九年级 · 解析几何
如图, $A B$ 为 $\odot O$ 的直径, 在 $\odot O$ 上取异于 $A, B$ 的一点 $C$, 并连接 $B C, A C$ 。若想在直径 $A B$ 上取一点 $P$, 使得 $P$ 与直线 $B C$ 的距离等于 $A P$ 的长, 以下是甲、乙两人的做法, 下列选项正确的是 $(\quad)$

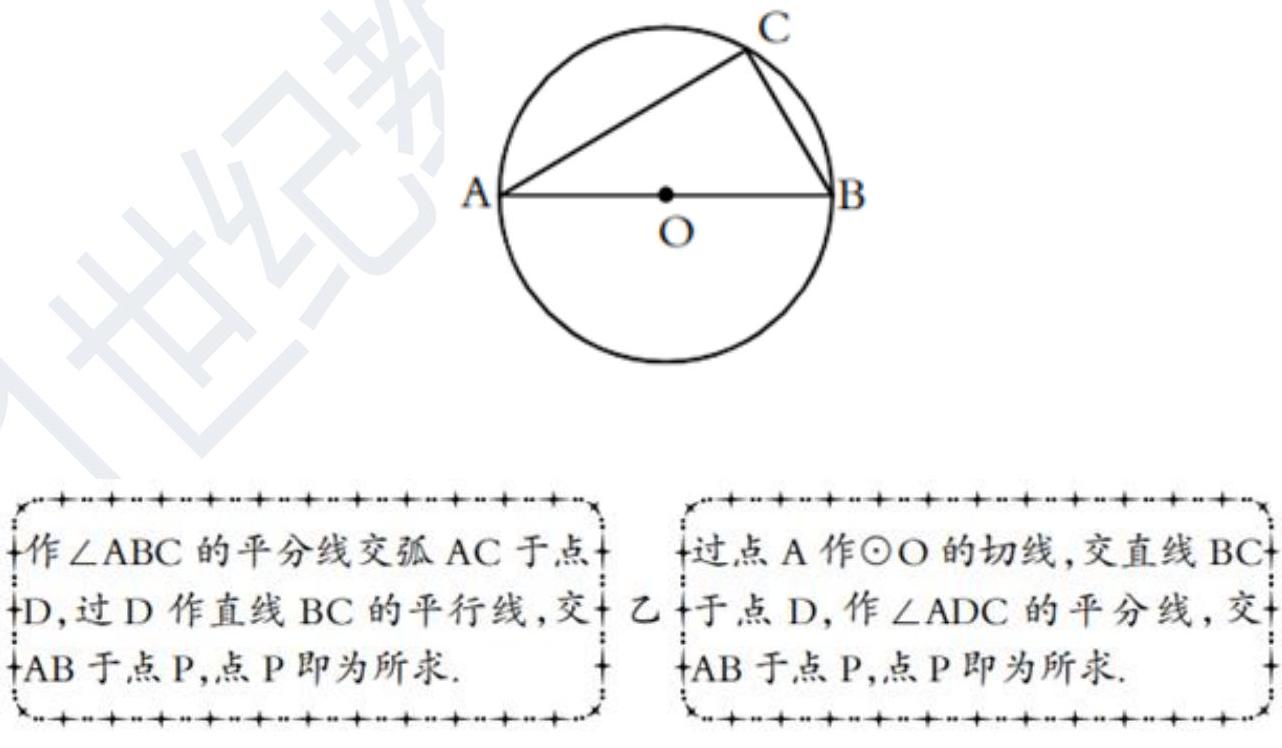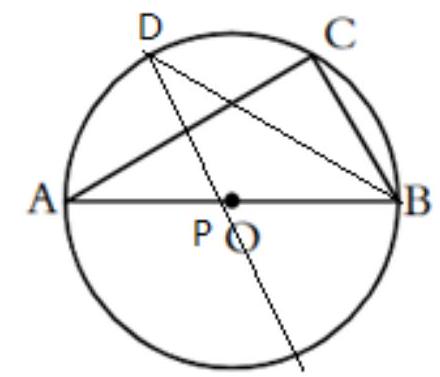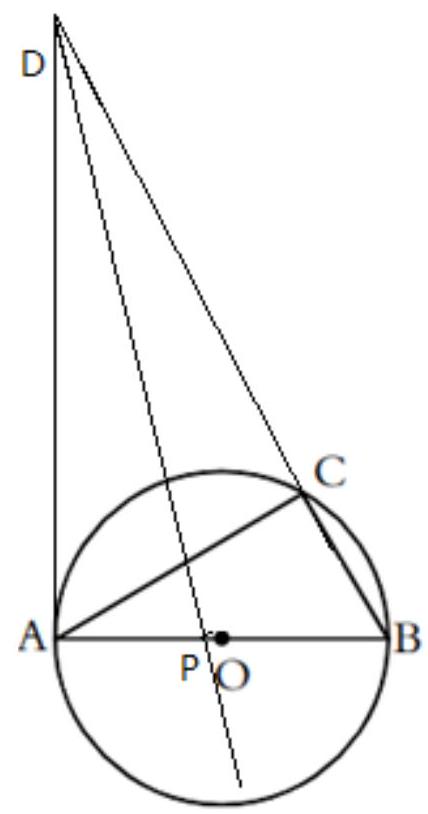
A. 只有甲正确
B. 只有乙正确
C. 甲、乙均正确
D. 甲、乙均不正确
答案: B
解析: 根据甲的作法如图所示：

$\because B D$ 平分 $\angle A B C$,

$\therefore \angle C B D=\angle A B D$,

$\because D P / / B C$,

$\therefore \angle C B D=\angle D$,

$\therefore \angle A B D=\angle D$,

$\therefore P D=P B$,

根据直角三角形斜边大于直角边可知点 $P$ 到 $B C$ 的距离一定小于 $P B$,

$\because B P$ 与 $A P$ 的大小关系不确定,

$\therefore P$ 到 $B C$ 的距离与 $A P$ 的大小关系也无法确定.

$\therefore$ 甲的作法不正确;

根据乙的作法, 如图所示:

$\because D A$ 是 $\odot O$ 的切线,

$\therefore A D \perp A B$,

$\because A B$ 为 $\odot O$ 的直径,

$\therefore \angle A C B=90^{\circ}$,

$\because D P$ 平分 $\angle A D C$,

$\therefore$ 点 $P$ 到 $A D$ 的距离与到 $B C$ 的距离相等,

即此种作法能在直径 $A B$ 上取一点 $P$, 使得 $P$ 与直线 $B C$ 的距离等于 $A P$ 的长.

故选 $B$.